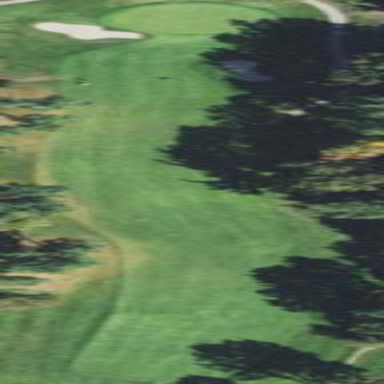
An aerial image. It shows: Golf fairway surrounded by grass.